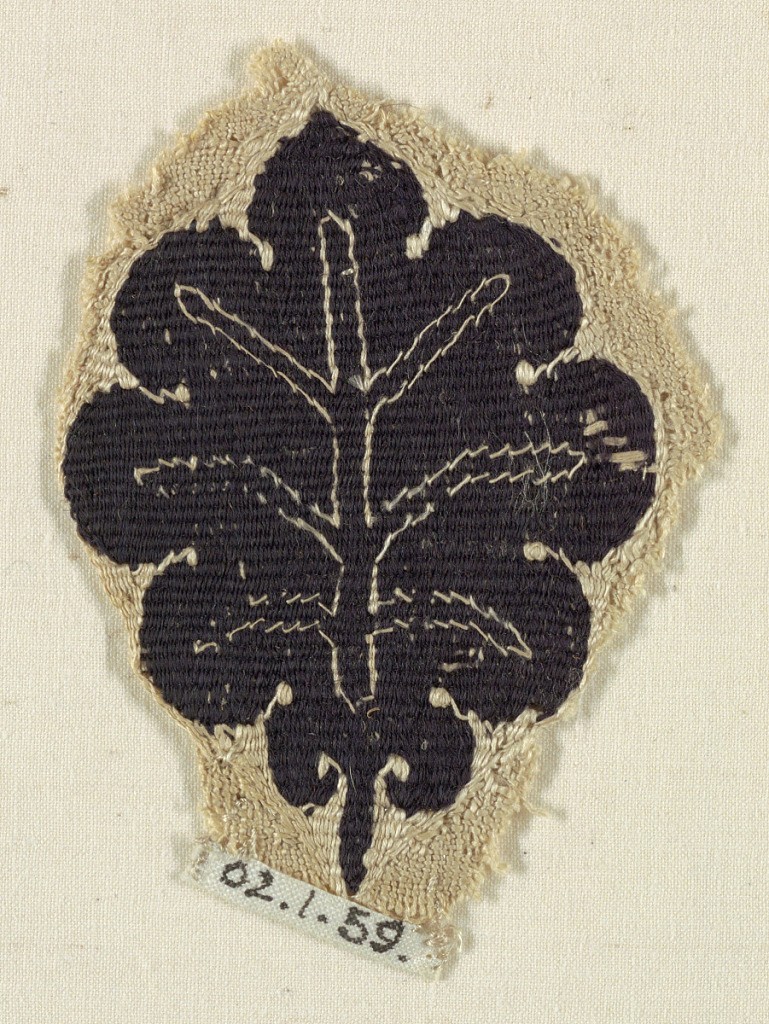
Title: Fragment
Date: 3rd–4th century
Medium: Warp; S-spun linen. Wefts; S-spun linen, S-spun wool. Technique: Slit tapestry with supplementary weft wrapping.
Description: Seven lobed dark with leaf with small stem at the bottom.